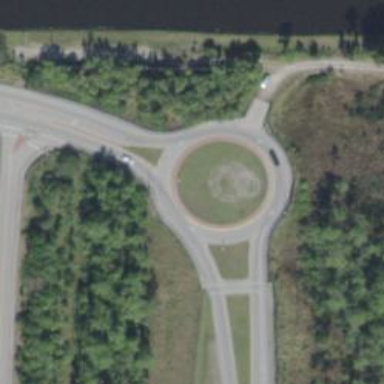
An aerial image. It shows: Roundabout at tertiary road junction.